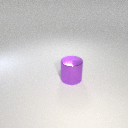
large purple metal cylinder